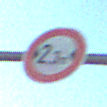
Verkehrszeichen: TatsaechlicheBreite2Komma3
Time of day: SunriseSunset
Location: Outdoor (Nature)
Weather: Clear
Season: NotSpecified
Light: Natural